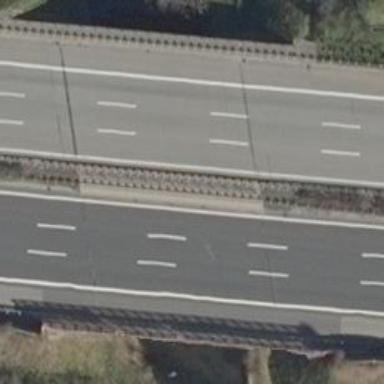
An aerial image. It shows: Bridge with beam structure.